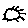
Label: sun